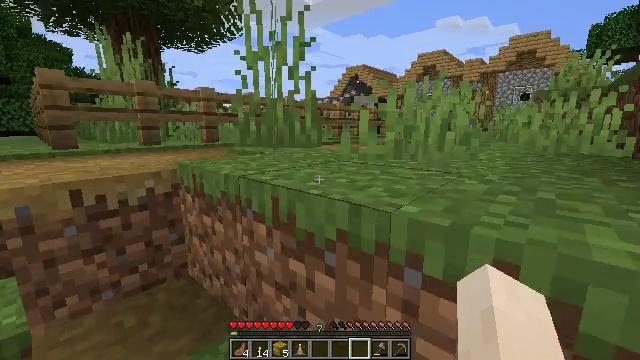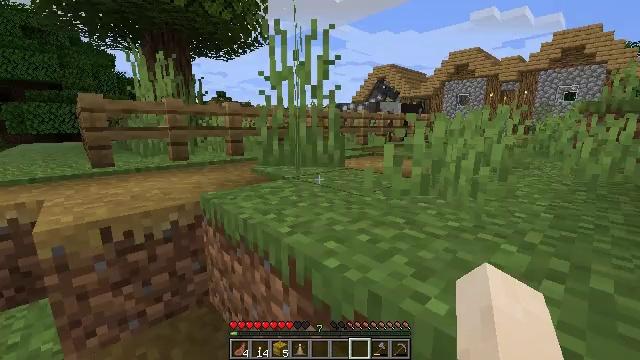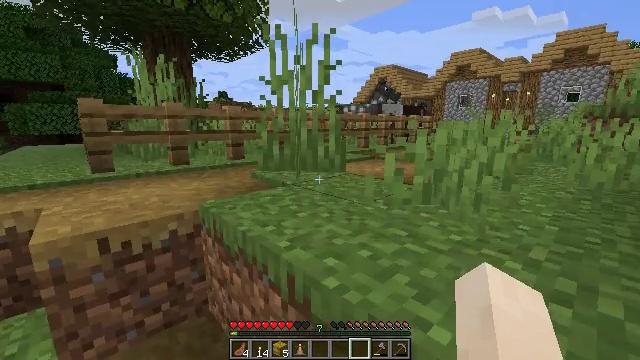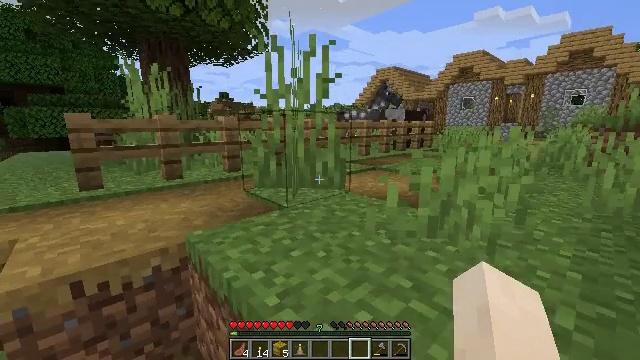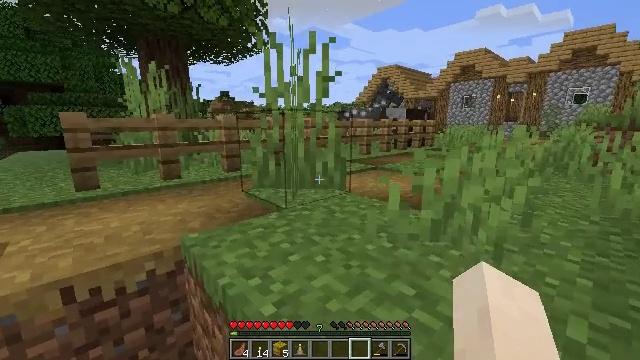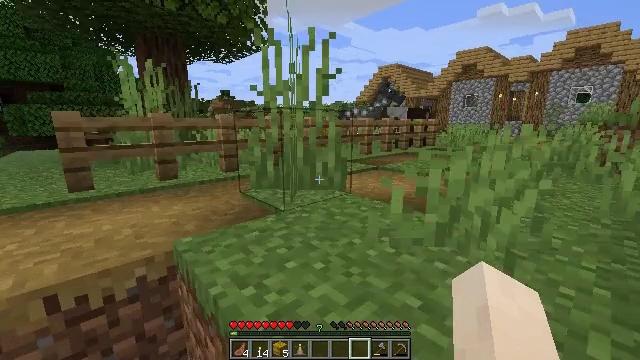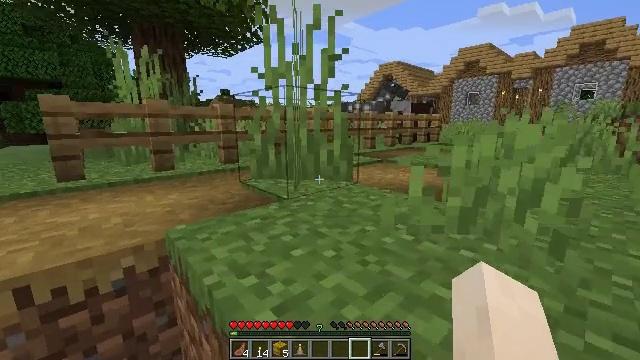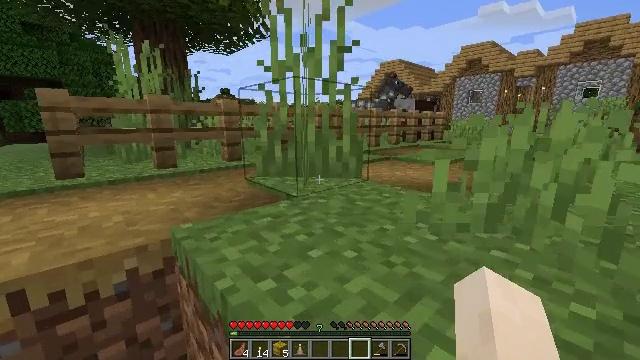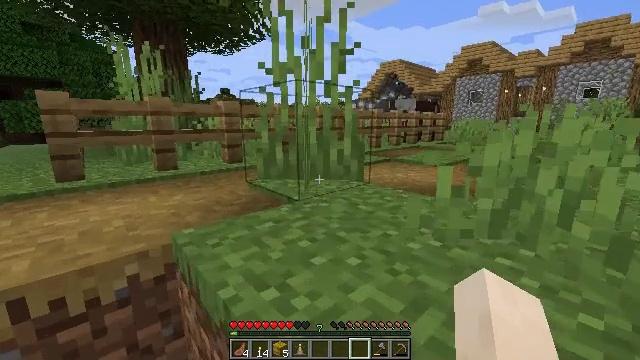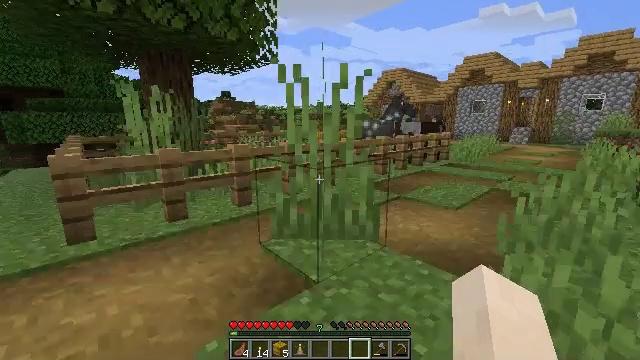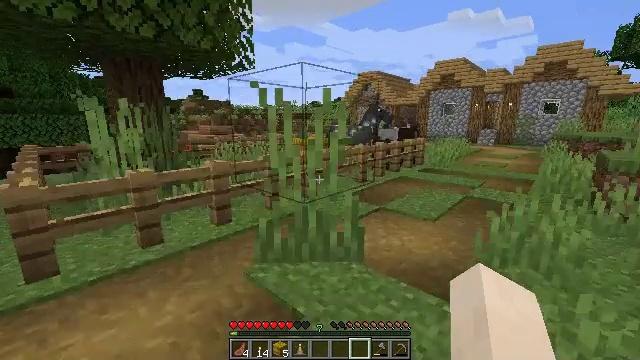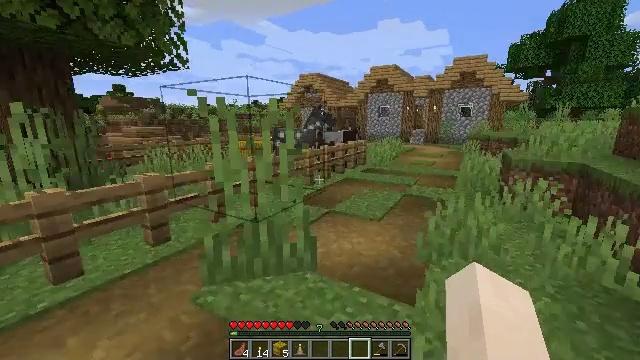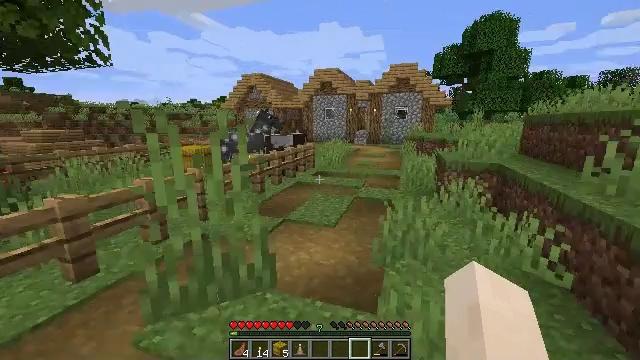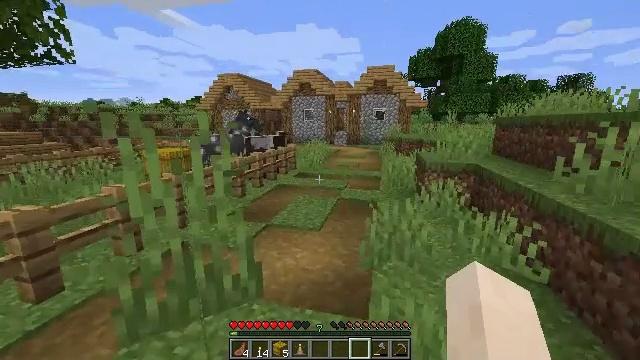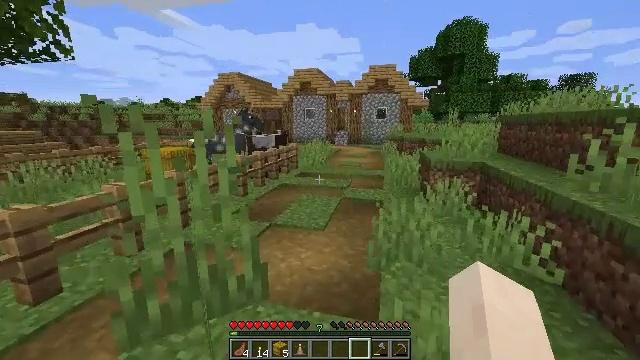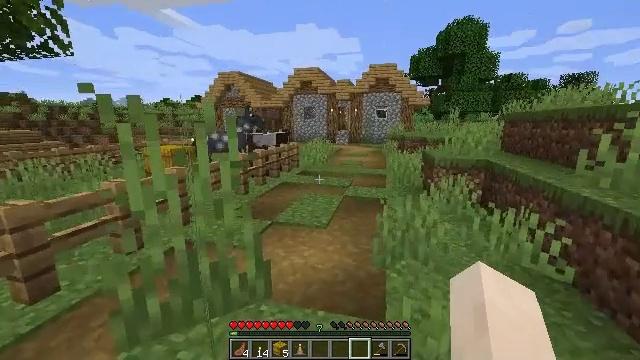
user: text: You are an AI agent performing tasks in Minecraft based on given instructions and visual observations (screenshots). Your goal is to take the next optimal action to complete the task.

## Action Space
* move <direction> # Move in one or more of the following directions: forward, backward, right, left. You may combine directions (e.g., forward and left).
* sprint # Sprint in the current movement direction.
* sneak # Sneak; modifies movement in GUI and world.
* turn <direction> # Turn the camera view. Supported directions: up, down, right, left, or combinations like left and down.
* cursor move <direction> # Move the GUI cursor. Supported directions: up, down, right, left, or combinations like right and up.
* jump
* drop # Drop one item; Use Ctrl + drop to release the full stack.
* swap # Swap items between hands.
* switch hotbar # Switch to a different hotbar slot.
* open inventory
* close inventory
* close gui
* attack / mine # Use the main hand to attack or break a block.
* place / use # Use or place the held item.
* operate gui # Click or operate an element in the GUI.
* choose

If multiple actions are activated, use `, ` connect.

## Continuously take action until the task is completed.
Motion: motion action
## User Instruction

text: Interact with the crafting table and make a dark oak pressure plate.
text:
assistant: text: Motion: move forward, turn left, jump
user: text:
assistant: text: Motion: move forward, jump
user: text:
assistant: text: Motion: move forward, jump
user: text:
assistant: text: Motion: move forward, jump
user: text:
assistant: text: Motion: move forward
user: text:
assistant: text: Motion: move forward
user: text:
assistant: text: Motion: move forward
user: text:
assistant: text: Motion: move forward, jump
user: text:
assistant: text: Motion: move forward, jump
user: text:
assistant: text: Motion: move forward, turn right, jump
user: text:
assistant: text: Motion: move forward, turn right, jump
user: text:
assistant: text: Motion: move forward, turn right, jump
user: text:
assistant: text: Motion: move forward, turn right, jump
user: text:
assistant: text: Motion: move forward, jump
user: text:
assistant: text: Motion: move forward
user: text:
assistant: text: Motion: move forward
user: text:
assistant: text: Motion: move forward and move right
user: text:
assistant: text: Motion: move forward and move right
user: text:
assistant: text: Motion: move forward and move right
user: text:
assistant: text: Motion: move forward and move right
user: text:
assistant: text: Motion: move forward and move right
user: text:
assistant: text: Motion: move forward
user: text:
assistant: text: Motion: move forward
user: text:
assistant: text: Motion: move forward
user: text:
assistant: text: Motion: move forward
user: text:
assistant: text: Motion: move forward
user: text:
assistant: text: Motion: move forward
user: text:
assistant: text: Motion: move forward
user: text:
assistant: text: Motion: move forward and move right, turn left
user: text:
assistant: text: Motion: move forward and move right, turn left and up